Question: can someone explain me how i can disable an link(only disable because i must reenable the link) i have tryed to use this 'document.getElementById("aadd").href = "Detail.aspx?using=add";' but when i load the list elements dynamical i cant do it so. because that i ask you how i could disable an link so i cant use it and reenable it?
'''
function changebuttonstate(thisbtn) {
if (document.getElementById("add").disabled == true) {
document.getElementById("add").disabled = false;
document.getElementById("aadd").href = "Detail.aspx?using=add";
var elems = document.getElementsByClassName("disabledbutton");
for (var i = 0; i < elems.length; i++) {
elems[i].disabled = false;
}
} else {
document.getElementById("add").disabled = true;
document.getElementById("aadd").href = "#";
var elems = document.getElementsByClassName("disabledbutton");
for (var i = 0; i < elems.length; i++) {
elems[i].disabled = true;
}
thisbtn.disabled = false;
}
if (document.getElementById("refresh").disabled == true) {
document.getElementById("refresh").disabled = false;
document.getElementById("arefresh").href = "";
var elems = document.getElementsByClassName("disabledbutton");
for (var i = 0; i < elems.length; i++) {
elems[i].disabled = false;
}
} else {
document.getElementById("refresh").disabled = true;
document.getElementById("arefresh").href = "#";
var elems = document.getElementsByClassName("disabledbutton");
for (var i = 0; i < elems.length; i++) {
elems[i].disabled = true;
}
thisbtn.disabled = false;
}
}
<a href="Detail.aspx?using=edit&id={{x.ID}}"><input type="button" id="Edit" value="Edit" class="btn btn-primary disabledbutton"/></a>
<button type="button" class="btn btn-danger disabledbutton" data-toggle="collapse" data-target="#demo{{x.ID}}" onclick="changebuttonstate(this)">Delete</button>
<div id="demo{{x.ID}}" class="collapse disabledbutton">
<div class="well">
<p>Are you sure?</p>
<a href="Delete.aspx?id={{x.ID}}"><input type="button" id="Button1" class="btn btn-danger" value="Delete"/></a>
</div>
</div>
<a href="Detail.aspx?using=add" id="aadd"><input type="button" id="add" value="Add" class="btn btn-success"/></a>
<a href="listview.aspx" id="arefresh"><input type="button" id="refresh" value="Refresh" class="btn btn-primary"/></a>
'''
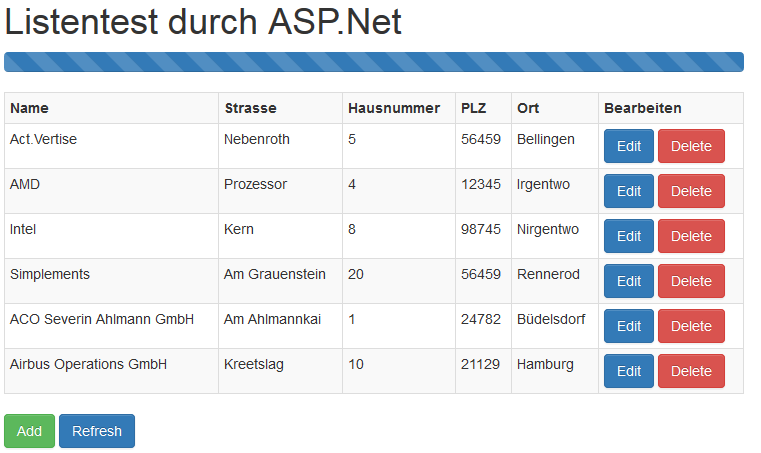
Answer: To disable all the links on a page you can use this code:
'''
document.body.addEventListener("click", function stopLinks(e){
if (this.nodeName==="A"){
e.preventDefault();
return false;
}
})
'''
And to re-enable them:
'''
document.body.removeEventListener("click", stopLinks);
'''
If you only want to disable the links inside a specific element, replace 'document.body' with the appropriate element.